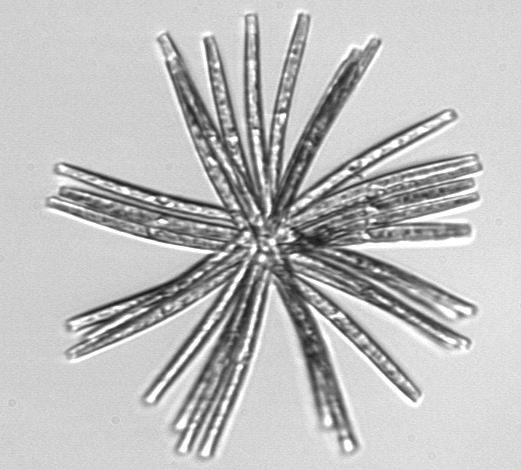
Label: Thalassionema